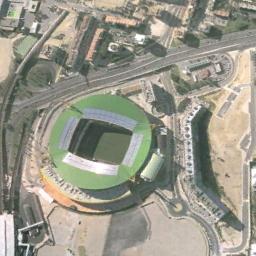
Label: stadium